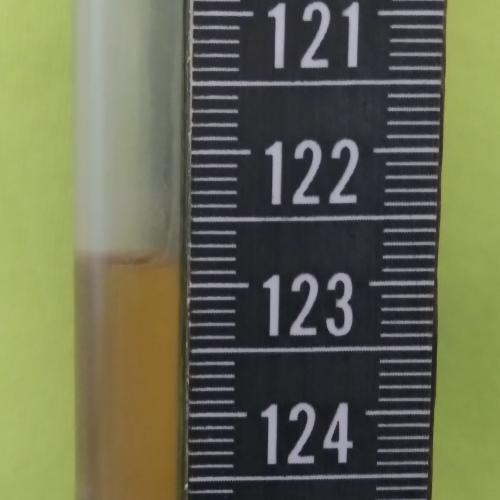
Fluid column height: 122.8 cm